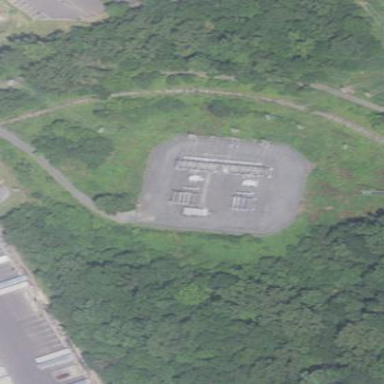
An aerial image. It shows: Distribution substation surrounded by fence.